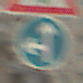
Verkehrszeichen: VorgeschriebeneFahrtrichtungGeradeausOderLinks
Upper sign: Lichtzeichenanlage
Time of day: MorningAfternoon
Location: Outdoor (Urban)
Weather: PartlyCloudy
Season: NotSpecified
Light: Natural